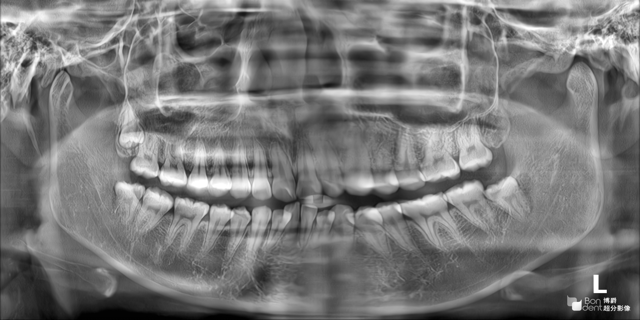
adult